Field crop: maize
Growth stage: 2
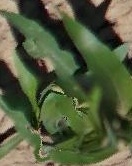
Species: maize